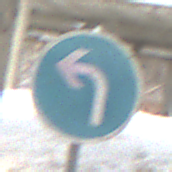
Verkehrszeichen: VorgeschriebeneFahrtrichtungLinks
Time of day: MorningAfternoon
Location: Roofed (Suburban)
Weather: PartlyCloudy
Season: Winter
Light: Natural